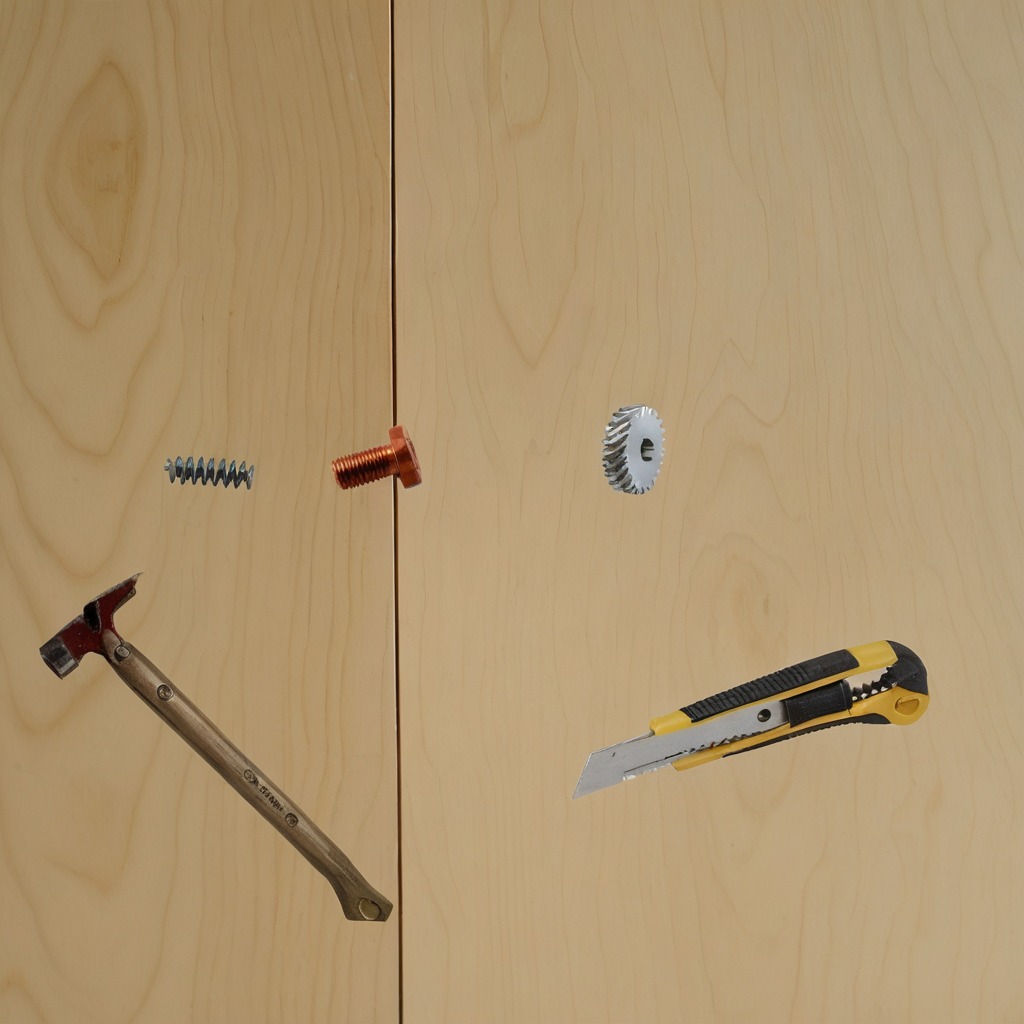
A steel gear with teeth, a utility knife, a metal machine screw, a hammer, and a coiled metal spring are lying on the plywood surface in a paint workshop.